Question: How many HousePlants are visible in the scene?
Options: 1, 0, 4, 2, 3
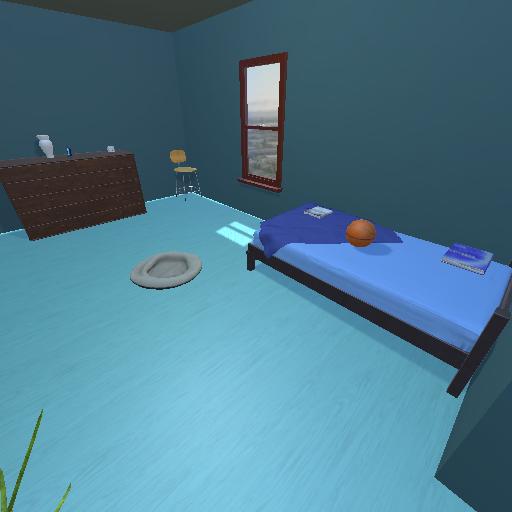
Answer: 1